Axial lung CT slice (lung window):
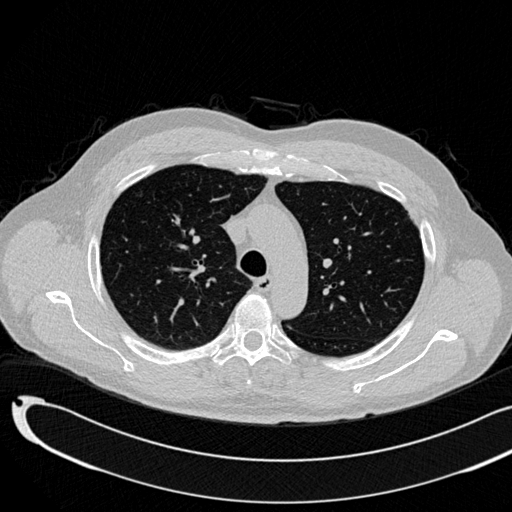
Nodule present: no